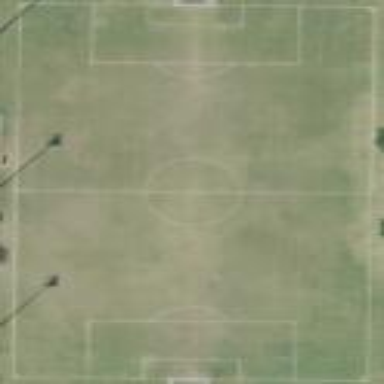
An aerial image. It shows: Soccer pitch for outdoor sports and leisure activities.